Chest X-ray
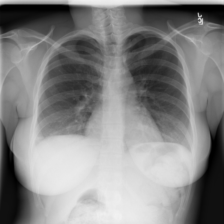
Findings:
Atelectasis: positive
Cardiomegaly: negative
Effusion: negative
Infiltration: negative
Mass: negative
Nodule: negative
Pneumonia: negative
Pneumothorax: negative
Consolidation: negative
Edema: negative
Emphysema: negative
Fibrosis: negative
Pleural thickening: negative
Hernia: negative